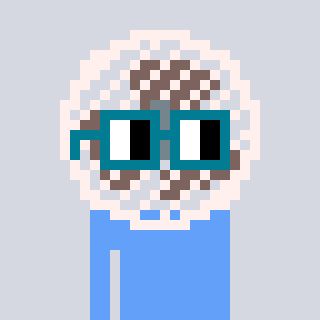
a pixel art character with square dark green glasses, a fan-shaped head and a blue-colored body on a cool background